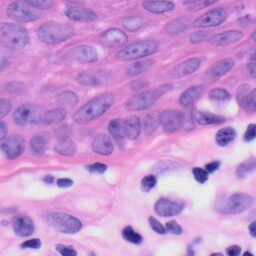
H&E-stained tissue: Skin